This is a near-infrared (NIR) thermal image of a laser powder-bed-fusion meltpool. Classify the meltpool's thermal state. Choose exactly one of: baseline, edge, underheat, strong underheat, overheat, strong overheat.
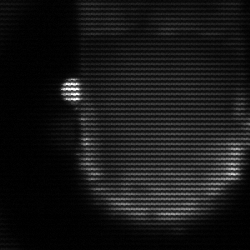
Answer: baseline